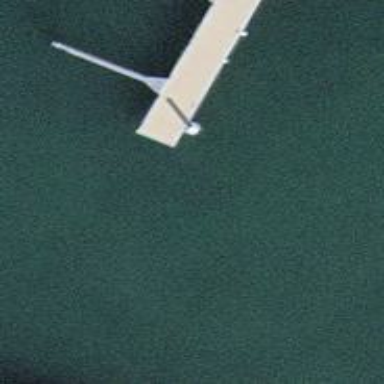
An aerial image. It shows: Man-made pier.